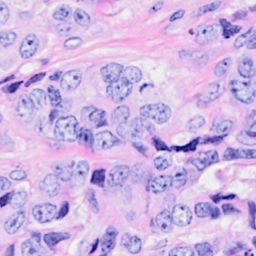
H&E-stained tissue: Breast